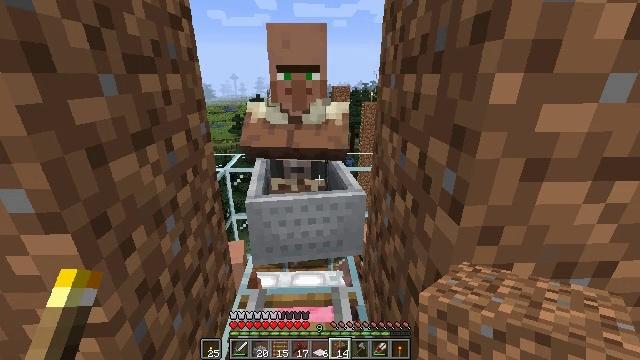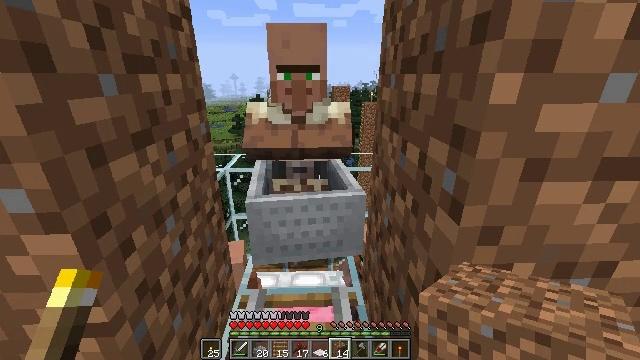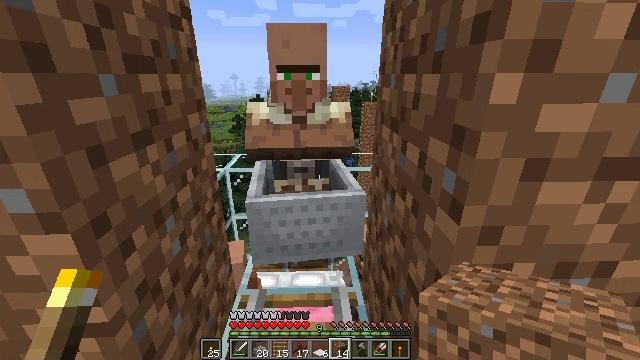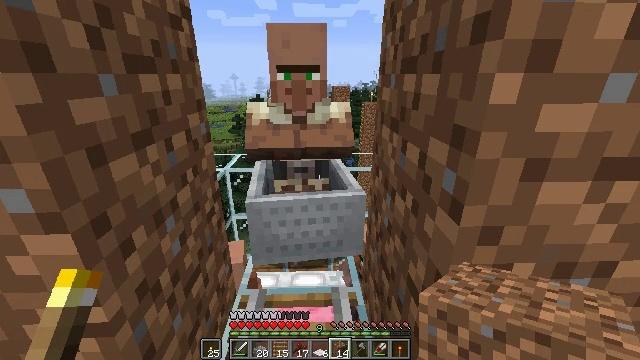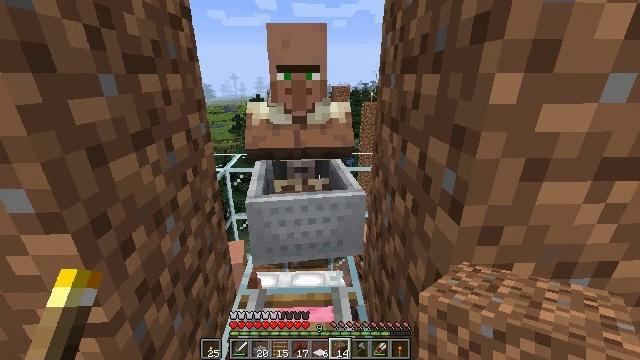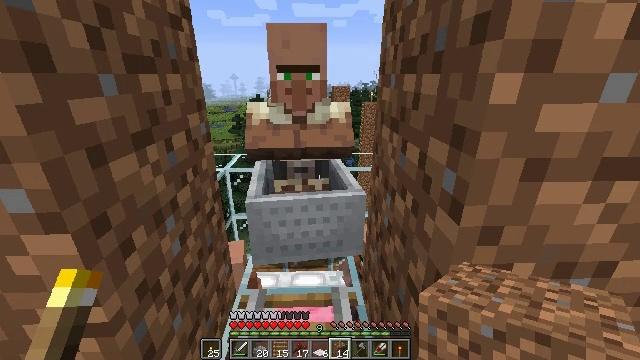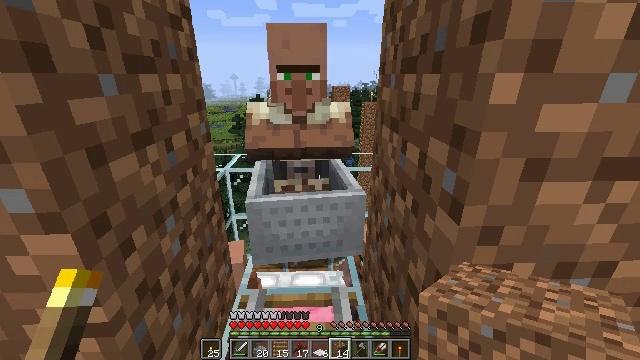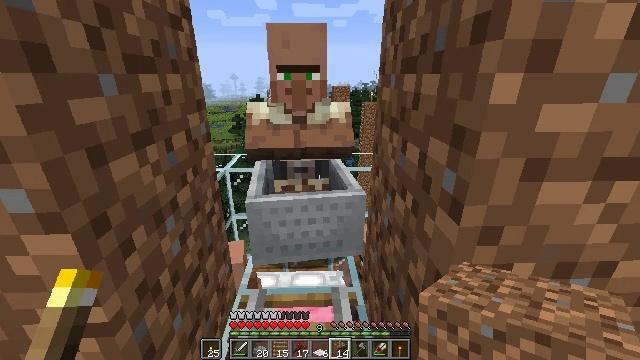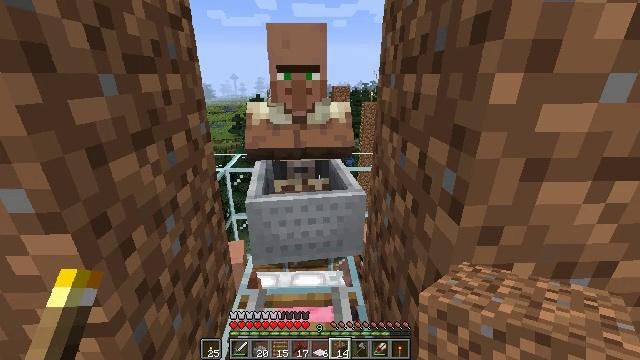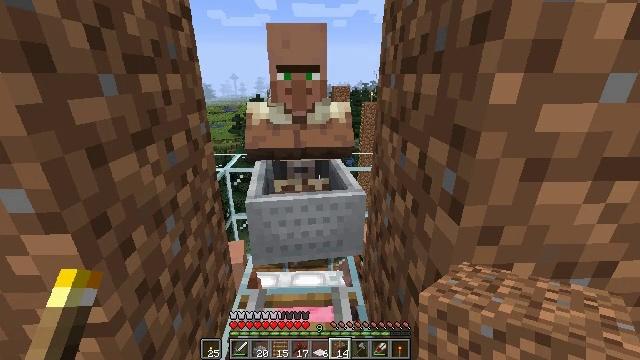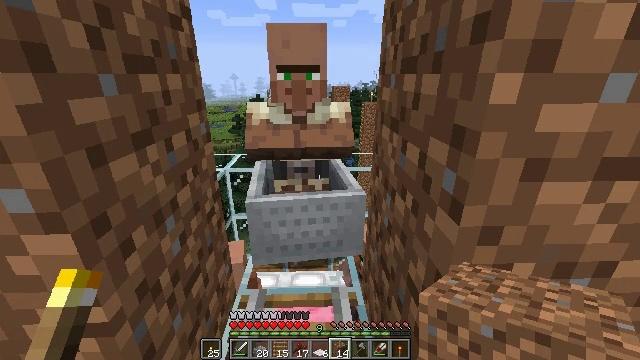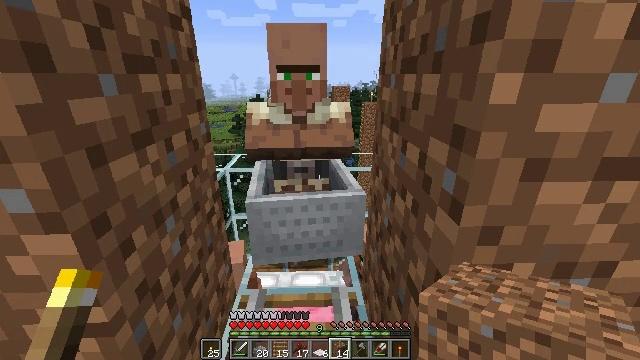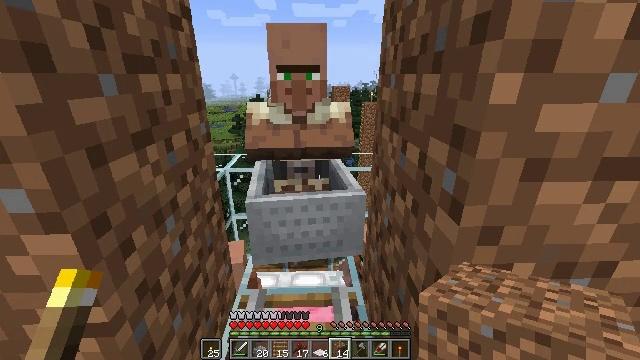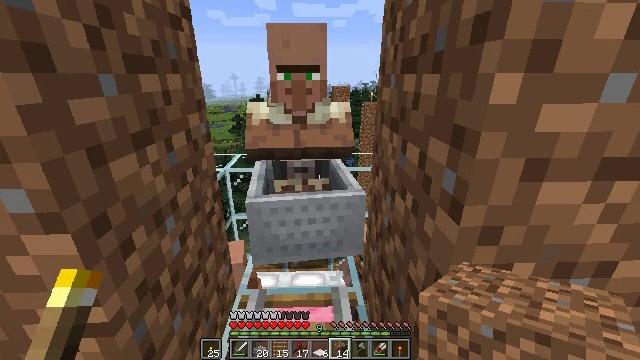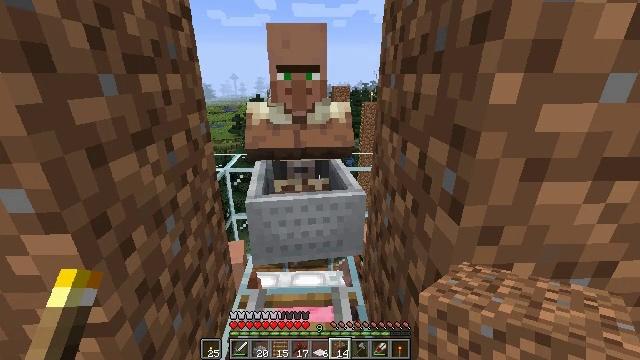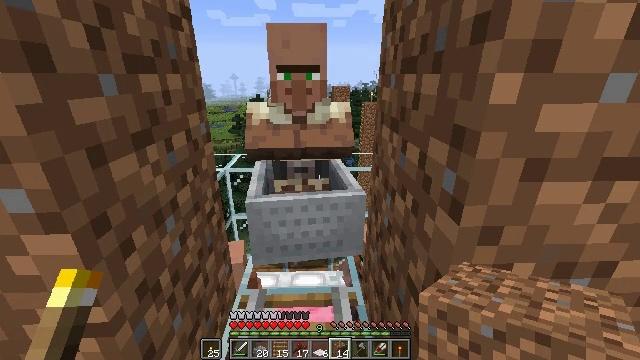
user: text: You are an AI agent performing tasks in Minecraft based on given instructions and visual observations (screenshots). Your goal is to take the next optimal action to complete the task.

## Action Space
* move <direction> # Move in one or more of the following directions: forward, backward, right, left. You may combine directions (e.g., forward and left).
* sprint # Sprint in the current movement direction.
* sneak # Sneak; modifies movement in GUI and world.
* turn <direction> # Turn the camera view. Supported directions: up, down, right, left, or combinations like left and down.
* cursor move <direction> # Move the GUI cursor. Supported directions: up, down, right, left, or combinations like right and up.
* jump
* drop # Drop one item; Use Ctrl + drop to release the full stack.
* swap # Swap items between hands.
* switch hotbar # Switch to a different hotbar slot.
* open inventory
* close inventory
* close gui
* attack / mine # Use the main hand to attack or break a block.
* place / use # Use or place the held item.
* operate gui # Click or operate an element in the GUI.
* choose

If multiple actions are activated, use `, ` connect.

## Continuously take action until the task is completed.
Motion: motion action
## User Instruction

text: Break the glass block.
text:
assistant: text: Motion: no_op
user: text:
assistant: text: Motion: no_op
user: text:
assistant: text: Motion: no_op
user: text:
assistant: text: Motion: no_op
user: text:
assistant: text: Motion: no_op
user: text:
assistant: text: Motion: no_op
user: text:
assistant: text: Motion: no_op
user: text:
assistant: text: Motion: no_op
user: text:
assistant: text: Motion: no_op
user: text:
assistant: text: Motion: no_op
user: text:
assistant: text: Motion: no_op
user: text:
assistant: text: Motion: no_op
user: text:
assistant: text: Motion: no_op
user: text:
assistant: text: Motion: no_op
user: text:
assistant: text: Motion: no_op
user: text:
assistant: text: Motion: no_op
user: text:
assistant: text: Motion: no_op
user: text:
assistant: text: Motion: no_op
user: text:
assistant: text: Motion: no_op
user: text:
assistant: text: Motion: no_op
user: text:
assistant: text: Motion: no_op
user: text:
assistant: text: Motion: no_op
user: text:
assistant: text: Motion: no_op
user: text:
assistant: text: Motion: no_op
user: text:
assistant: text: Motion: no_op
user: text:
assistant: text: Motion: no_op
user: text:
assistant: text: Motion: no_op
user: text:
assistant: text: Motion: no_op
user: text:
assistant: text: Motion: no_op
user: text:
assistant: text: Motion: no_op